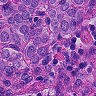
Metastatic tissue present: yes